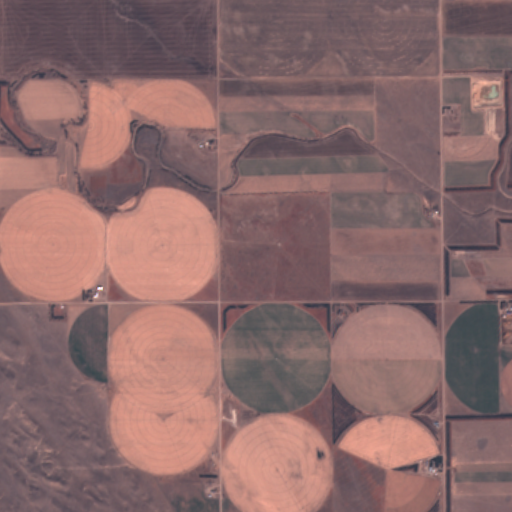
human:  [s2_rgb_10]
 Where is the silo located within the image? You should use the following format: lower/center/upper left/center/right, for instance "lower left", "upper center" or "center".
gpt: The silo is located in the center left of the image.
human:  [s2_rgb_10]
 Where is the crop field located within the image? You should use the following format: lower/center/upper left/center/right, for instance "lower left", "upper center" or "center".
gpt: There is no crop field in the image.